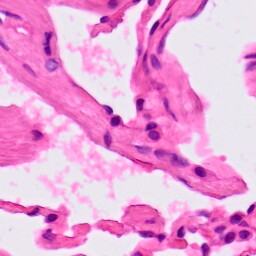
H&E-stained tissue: Lung